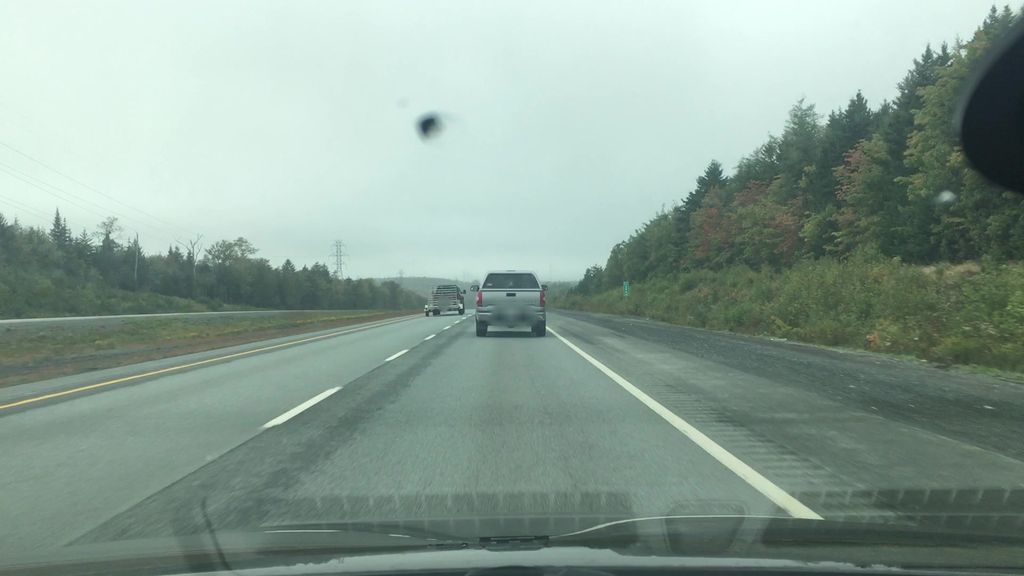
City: halifax